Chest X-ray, AP view. Patient: 42 years old, sex F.
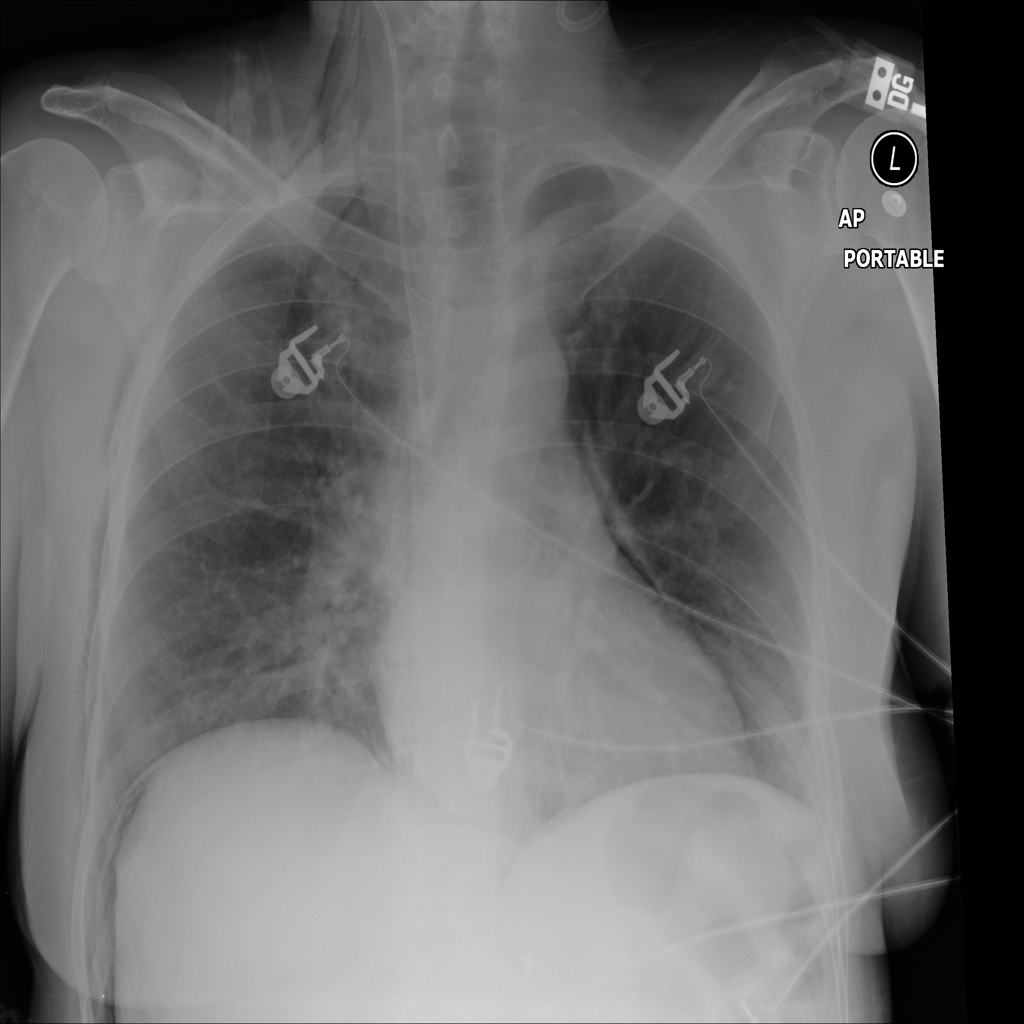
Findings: No Finding